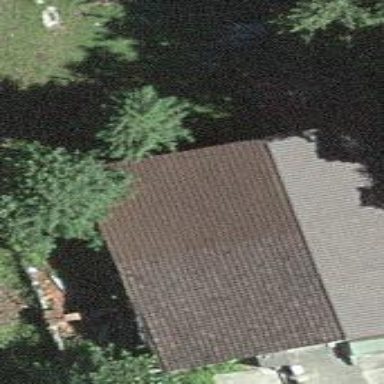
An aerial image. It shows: Cabin.